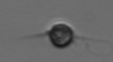
Label: Acanthoica_quattrospina